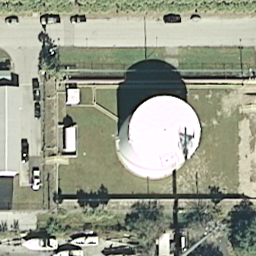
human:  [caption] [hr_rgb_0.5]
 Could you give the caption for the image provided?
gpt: A white round storage tank is on the lawn and some plants beside .

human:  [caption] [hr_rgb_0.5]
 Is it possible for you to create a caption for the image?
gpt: There is a white round storage tank on the lawn .

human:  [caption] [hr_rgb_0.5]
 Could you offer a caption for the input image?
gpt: A white storage tank is on the lawn .

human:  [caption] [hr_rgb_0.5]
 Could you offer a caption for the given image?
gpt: There is a white big storage tank on the lawn and some cars parked beside .

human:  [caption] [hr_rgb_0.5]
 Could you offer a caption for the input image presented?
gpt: A white storage tank is on the lawn and some cars parked beside .